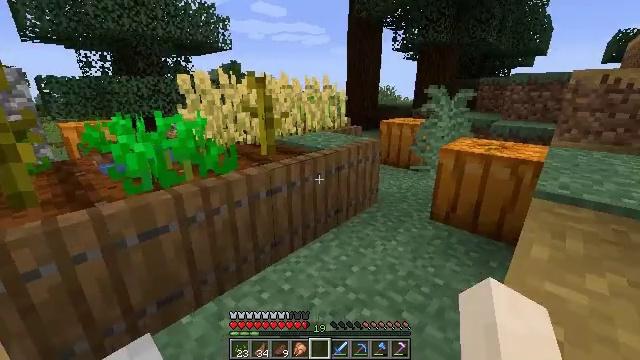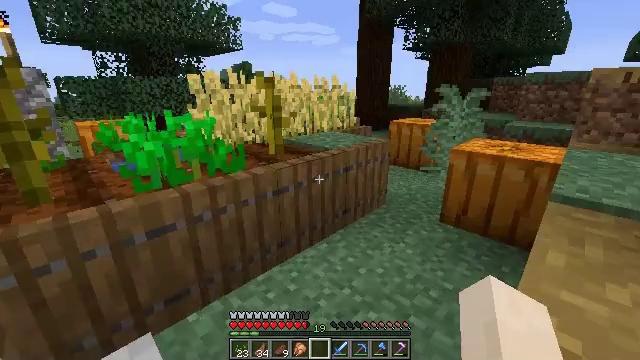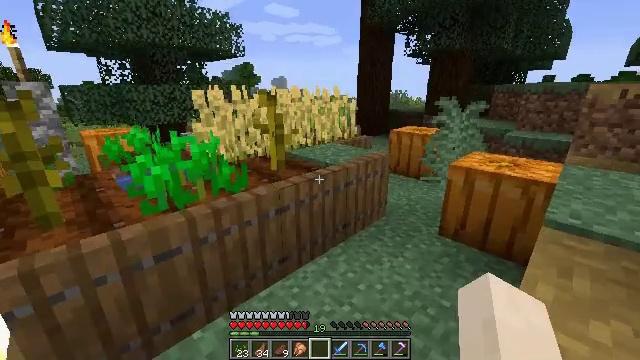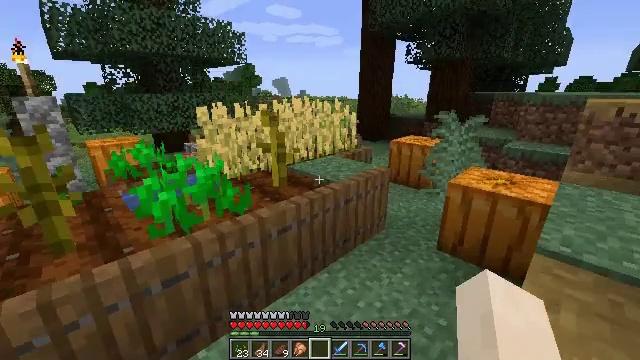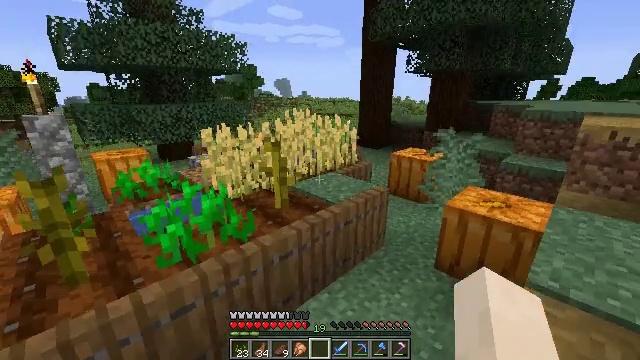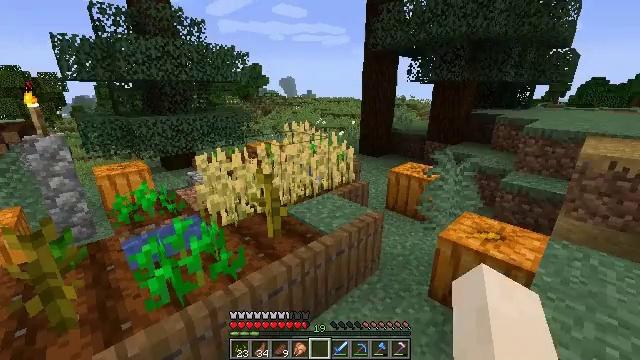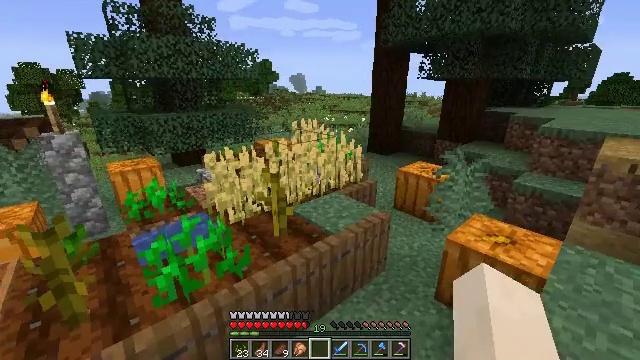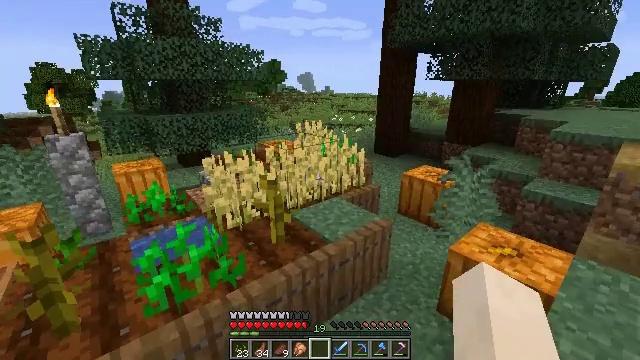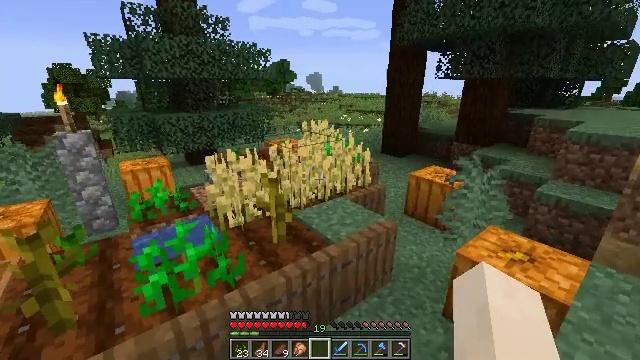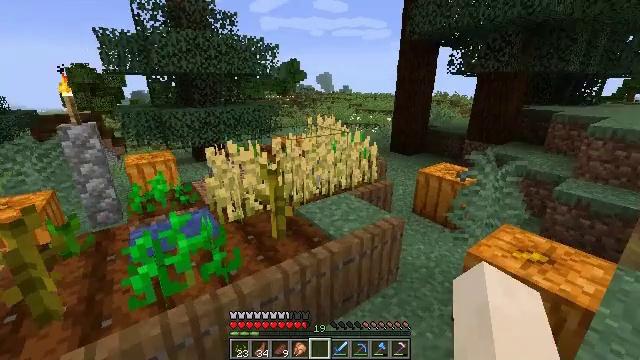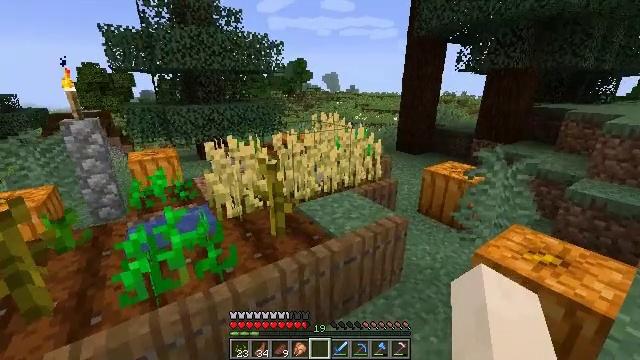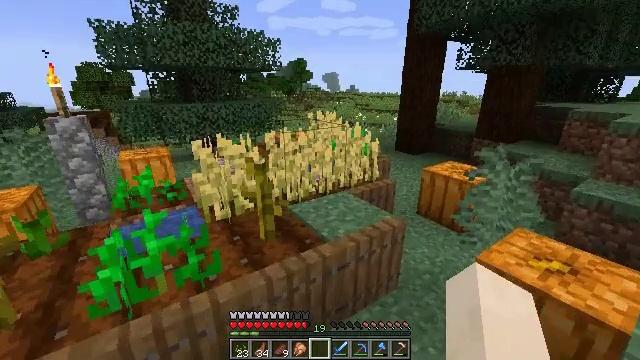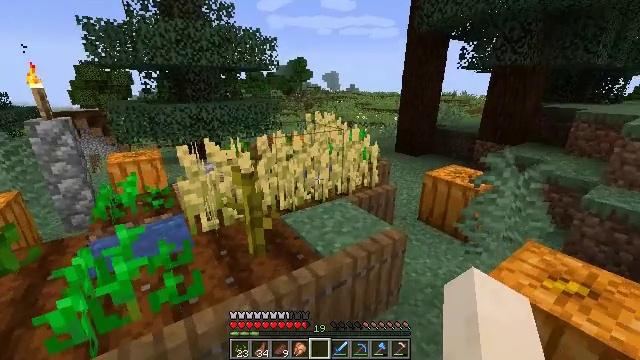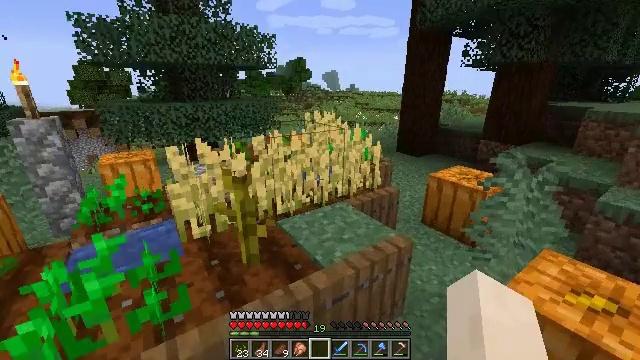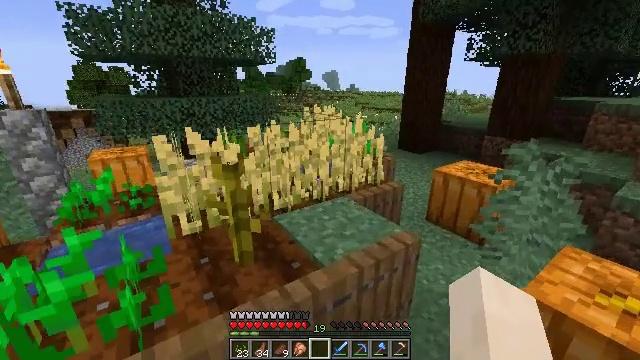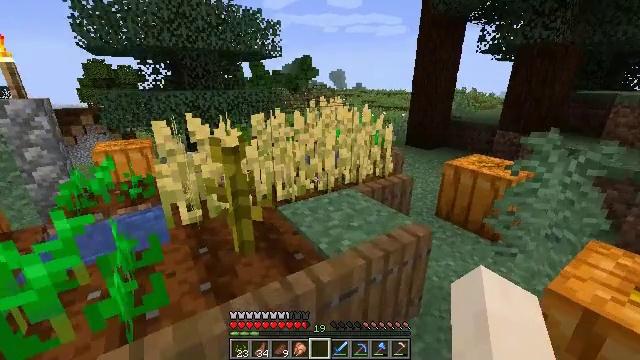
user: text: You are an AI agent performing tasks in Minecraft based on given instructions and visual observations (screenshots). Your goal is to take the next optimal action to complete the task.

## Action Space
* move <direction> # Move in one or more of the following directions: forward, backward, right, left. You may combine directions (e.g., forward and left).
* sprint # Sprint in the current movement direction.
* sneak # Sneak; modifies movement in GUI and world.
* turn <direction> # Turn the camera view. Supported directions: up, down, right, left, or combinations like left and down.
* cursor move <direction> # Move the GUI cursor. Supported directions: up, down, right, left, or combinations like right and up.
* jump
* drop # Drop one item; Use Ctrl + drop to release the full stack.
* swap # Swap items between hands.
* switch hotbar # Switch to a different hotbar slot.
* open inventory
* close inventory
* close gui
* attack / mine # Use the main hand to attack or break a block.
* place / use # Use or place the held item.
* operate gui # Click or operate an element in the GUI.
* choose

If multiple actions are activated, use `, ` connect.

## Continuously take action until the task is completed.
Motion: motion action
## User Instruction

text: Get wheat from the farmland.
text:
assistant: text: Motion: move forward, turn left
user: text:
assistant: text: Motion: move forward, jump
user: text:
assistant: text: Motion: move forward, jump
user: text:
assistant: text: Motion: move forward, jump
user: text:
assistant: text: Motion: move forward, turn left, jump
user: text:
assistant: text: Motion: move forward, turn left, jump
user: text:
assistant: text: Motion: move forward, turn left, jump
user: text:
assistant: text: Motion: move forward, turn left
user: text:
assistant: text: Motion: move forward, turn left
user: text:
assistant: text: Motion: move forward, turn left
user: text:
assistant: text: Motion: move forward
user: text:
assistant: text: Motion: move forward
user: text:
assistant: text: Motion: move forward
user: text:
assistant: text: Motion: move forward
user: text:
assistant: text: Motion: move forward, turn left
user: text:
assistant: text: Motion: move forward, turn left
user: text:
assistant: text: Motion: move forward, turn left, jump
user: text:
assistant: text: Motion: move forward, turn left and down, jump
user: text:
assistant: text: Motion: move forward, turn left and down, jump
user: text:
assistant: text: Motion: move forward, turn left and down
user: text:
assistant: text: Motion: move forward, turn left and down
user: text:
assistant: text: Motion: turn left
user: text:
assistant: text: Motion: no_op
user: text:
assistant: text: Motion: no_op
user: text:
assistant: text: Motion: no_op
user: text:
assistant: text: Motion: no_op
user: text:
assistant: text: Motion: no_op
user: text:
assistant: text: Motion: no_op
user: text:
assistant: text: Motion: no_op
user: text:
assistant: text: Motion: turn left and down